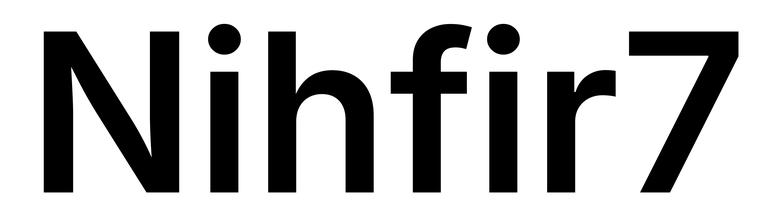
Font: Inter_SemiBold